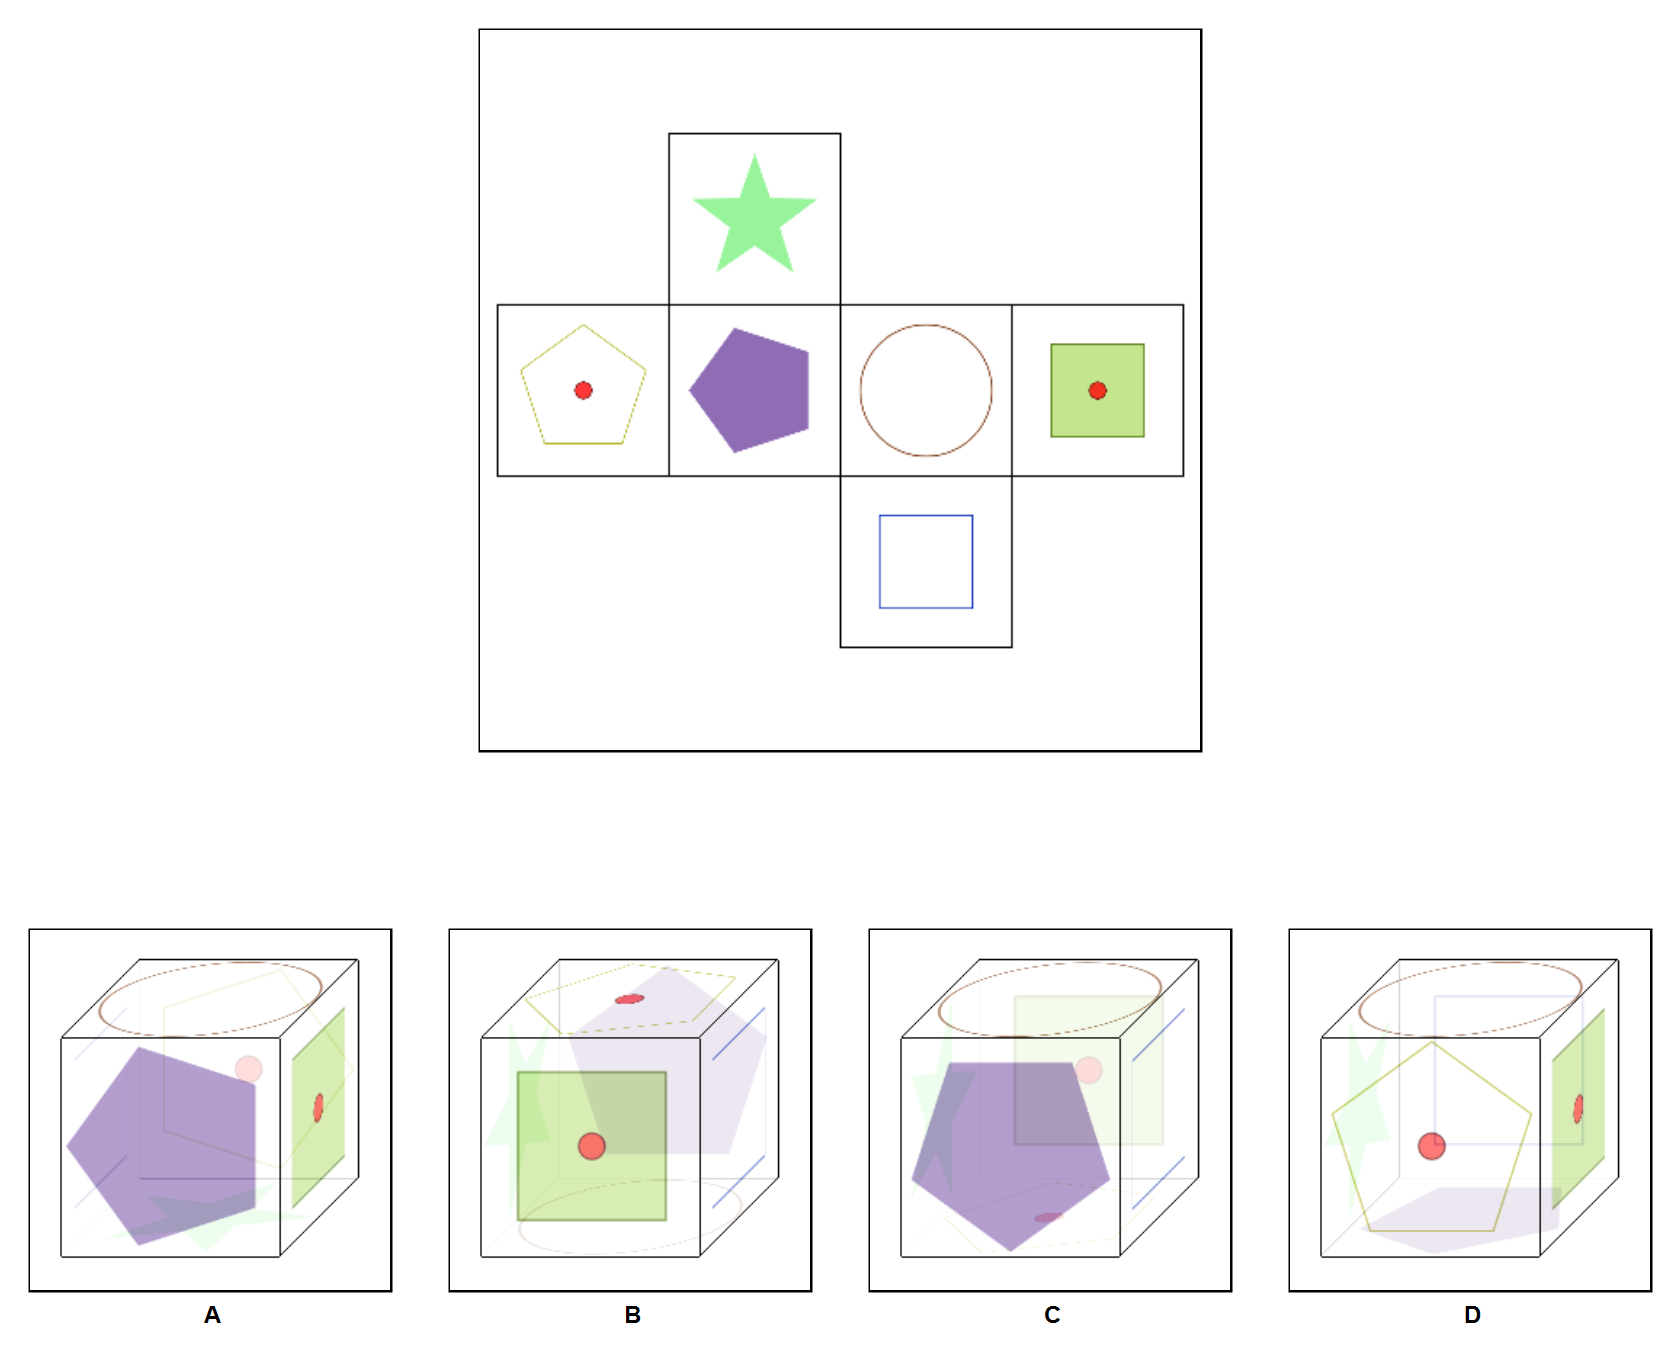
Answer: C